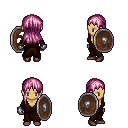
a pixel art fantasy rpg character, female body template, human, tanned skin, brown robe, white pants, pink unkempt hairstyle, metal gloves, maroon shoes, shield, four views (front, back, left, right), 2x2 character sprite sheet, small pixel art, hard edges, no anti-aliasing